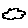
Label: cloud